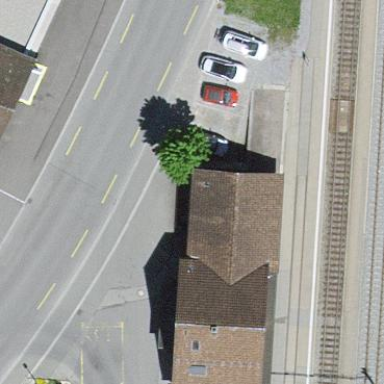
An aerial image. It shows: Train station building.